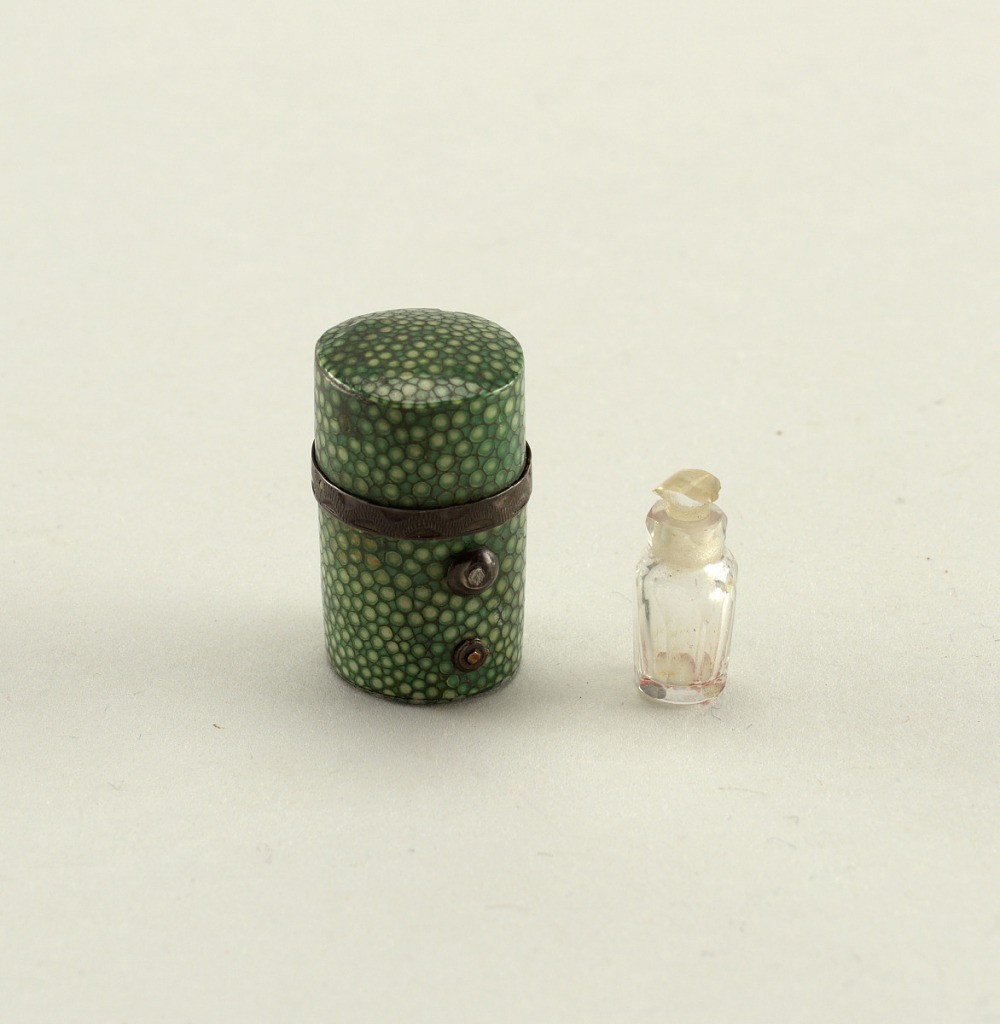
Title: Scent bottle case
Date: late 18th–early 19th century
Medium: shagreen
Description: Octagonal in section, otherwise similar to 1931-86-107.